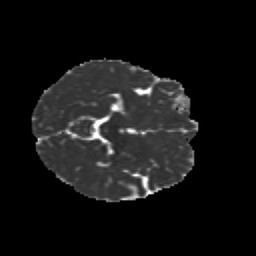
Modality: MD
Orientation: axial
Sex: male
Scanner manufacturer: siemens
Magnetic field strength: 3 T
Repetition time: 5 s
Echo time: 0.071 s